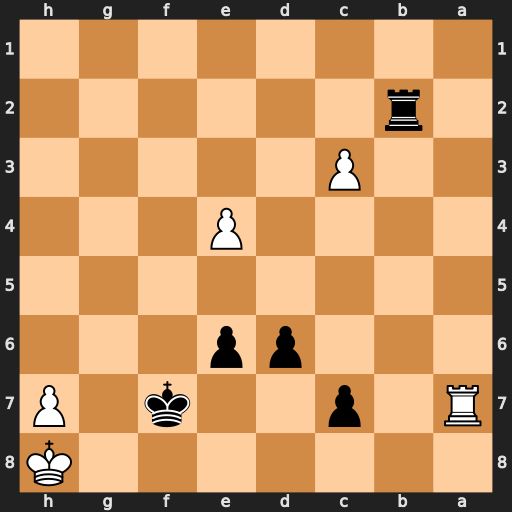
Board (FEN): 7K/R1p2k1P/3pp3/8/4P3/2P5/1r6/8
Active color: b
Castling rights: -
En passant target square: -
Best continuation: Rb8#